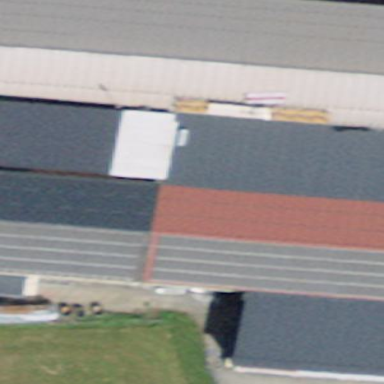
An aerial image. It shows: Industrial building.